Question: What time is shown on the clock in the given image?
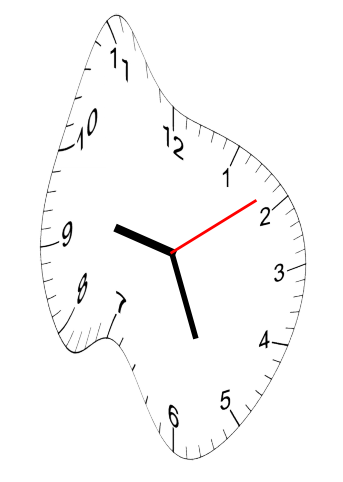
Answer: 09:26:09